Interaction volume radius: 5 \u00c5
Interaction volume height: 30 \u00c5
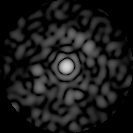
Disorder parameter: 0.8451